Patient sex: M
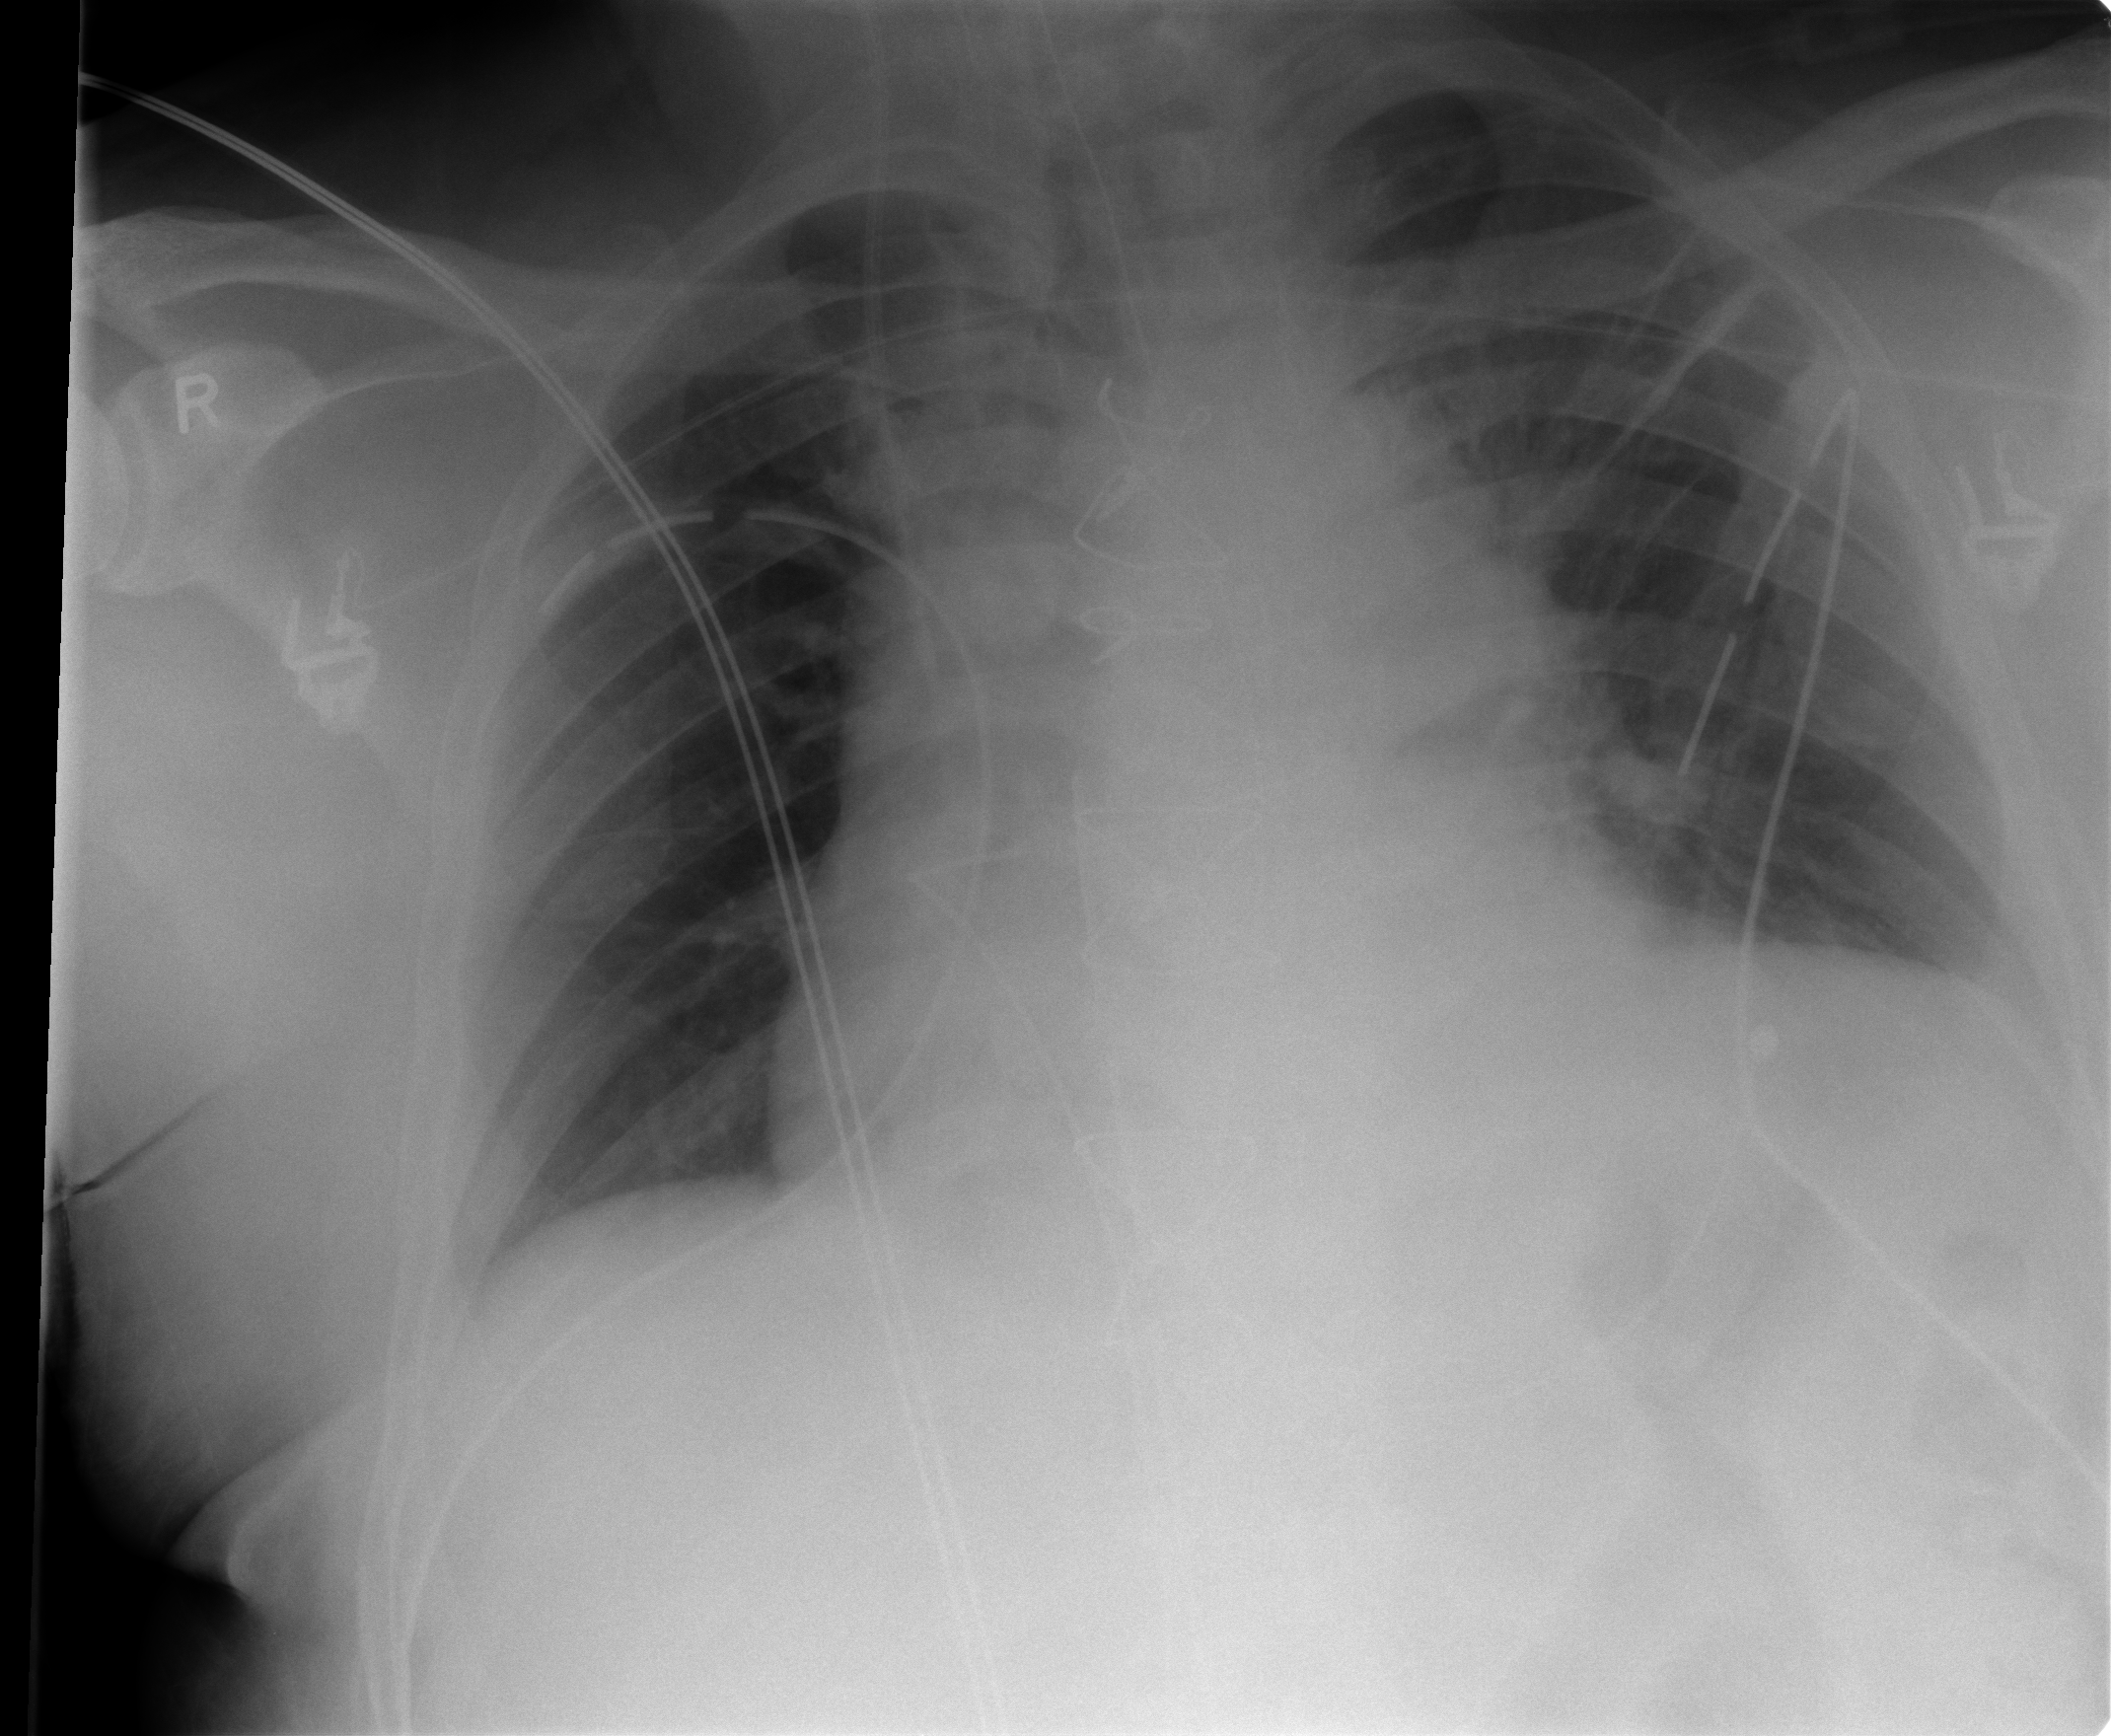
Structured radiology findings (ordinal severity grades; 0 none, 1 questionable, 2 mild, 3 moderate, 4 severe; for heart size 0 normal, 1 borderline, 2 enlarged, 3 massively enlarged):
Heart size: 2
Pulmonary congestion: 1
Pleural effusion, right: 0
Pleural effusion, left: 1
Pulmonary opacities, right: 0
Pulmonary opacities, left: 0
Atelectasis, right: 0
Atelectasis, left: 2